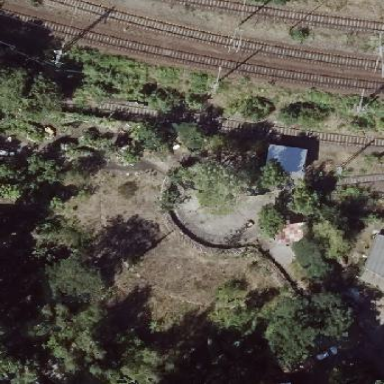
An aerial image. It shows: Railway turntable.